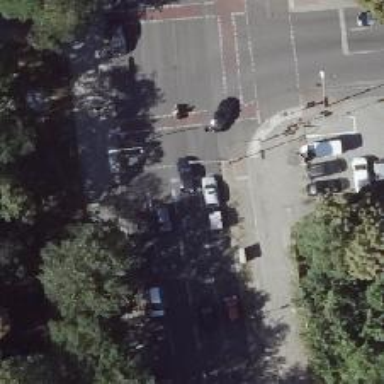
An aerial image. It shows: Asphalt footway with crossing equipped with traffic signals.